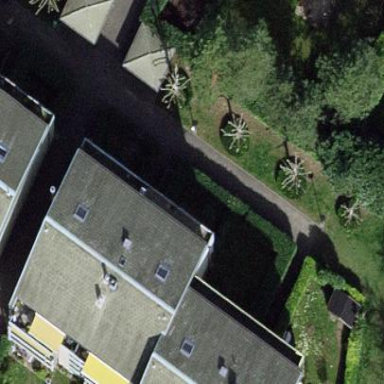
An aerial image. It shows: Garden enclosed by fence.